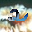
Label: 2